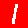
Digit: 1